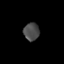
Tissue: lung
Cell type: Fibroblasts
Senescence score: 0.216
Nuclear area (px): 271
Mean DAPI intensity: 74.594